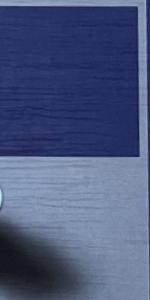
Label: Empty